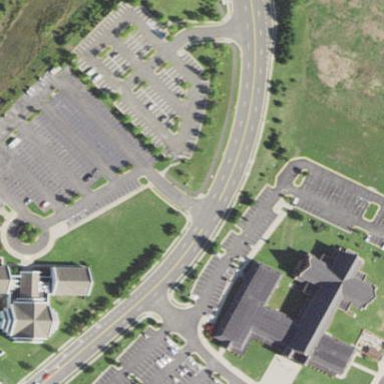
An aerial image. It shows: Parking lot with park and ride facilities.